Question: I want to set a Background image like this.
This the background of my picker:

I tried to use this code:
'''
<Grid >
<Image Source="input_mobile_code_brown.png" x:Name="img">
<Picker></Picker>
</Grid>
'''
But it shows the picker first after that the image like stack layout orientation horizontal.
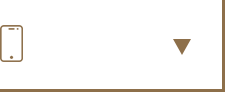
Answer: You can use <URL> to locate your controls. I write an example for you, you can edit the RelativeLayout to adapt your scenario.
'''
<RelativeLayout Margin="0,20,0,0">
<Image Source="pickerbackgroundimage.png" Aspect="AspectFit" x:Name="img"
RelativeLayout.XConstraint =
"{ConstraintExpression Type=RelativeToParent,
Property=Width,
Factor=0,
Constant=0}"
RelativeLayout.YConstraint =
"{ConstraintExpression Type=RelativeToParent,
Property=Height,
Factor=0,
Constant=0}"
/>
<Picker BackgroundColor="Transparent" x:Name="picker"
RelativeLayout.XConstraint =
"{ConstraintExpression Type=RelativeToParent,
Property=Width,
Factor=0,
Constant=0}"
RelativeLayout.YConstraint =
"{ConstraintExpression Type=RelativeToParent,
Property=Height,
Factor=0,
Constant=0}"
RelativeLayout.WidthConstraint =
"{ConstraintExpression Type=RelativeToView,
ElementName=img,
Property=Width,
Factor=1,
Constant=0}"
RelativeLayout.HeightConstraint =
"{ConstraintExpression Type=RelativeToView,
ElementName=img,
Property=Height,
Factor=1,
Constant=0}"
/>
</RelativeLayout>
'''
It works like this on iOS and Android:
<URL>